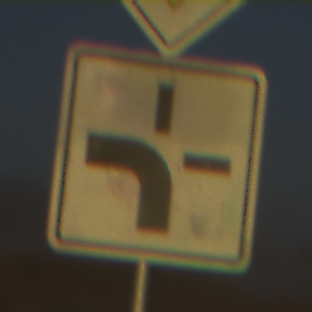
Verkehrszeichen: VerlaufVorfahrtsstrasse1
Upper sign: Vorfahrtsstrasse
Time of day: SunriseSunset
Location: Outdoor (Nature)
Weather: Clear
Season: NotSpecified
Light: Natural